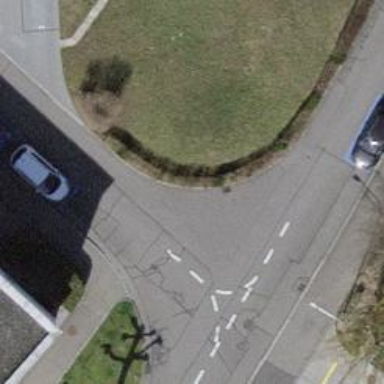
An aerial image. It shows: Asphalt sidewalk.